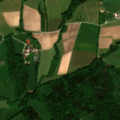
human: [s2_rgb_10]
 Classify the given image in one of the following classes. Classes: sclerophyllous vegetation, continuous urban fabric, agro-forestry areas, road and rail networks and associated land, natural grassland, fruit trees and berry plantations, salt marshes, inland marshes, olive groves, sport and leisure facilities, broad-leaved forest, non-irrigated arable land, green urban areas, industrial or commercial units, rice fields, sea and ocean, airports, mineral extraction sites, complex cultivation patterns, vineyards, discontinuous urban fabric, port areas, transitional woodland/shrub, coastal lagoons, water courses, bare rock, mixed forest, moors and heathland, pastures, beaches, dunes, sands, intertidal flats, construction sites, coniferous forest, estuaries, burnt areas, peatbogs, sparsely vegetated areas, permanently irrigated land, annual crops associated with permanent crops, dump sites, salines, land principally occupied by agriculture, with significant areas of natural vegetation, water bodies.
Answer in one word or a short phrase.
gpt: pastures, land principally occupied by agriculture, with significant areas of natural vegetation, broad-leaved forest, mixed forest